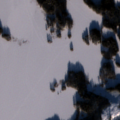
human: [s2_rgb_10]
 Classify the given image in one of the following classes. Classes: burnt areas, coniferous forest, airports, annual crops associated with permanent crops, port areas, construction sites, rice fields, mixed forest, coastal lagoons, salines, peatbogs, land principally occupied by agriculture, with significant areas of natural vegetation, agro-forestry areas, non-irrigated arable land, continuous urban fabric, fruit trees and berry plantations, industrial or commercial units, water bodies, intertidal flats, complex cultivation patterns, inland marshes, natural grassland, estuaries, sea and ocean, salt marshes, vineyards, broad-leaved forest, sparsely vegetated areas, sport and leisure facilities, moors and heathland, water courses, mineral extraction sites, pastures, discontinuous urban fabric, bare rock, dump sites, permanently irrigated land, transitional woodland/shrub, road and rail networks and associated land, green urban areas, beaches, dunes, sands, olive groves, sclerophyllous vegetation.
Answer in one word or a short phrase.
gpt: land principally occupied by agriculture, with significant areas of natural vegetation, mixed forest, water bodies